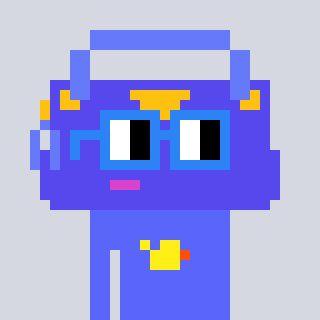
a pixel art character with square blue glasses, a bag-shaped head and a purple-colored body on a cool background